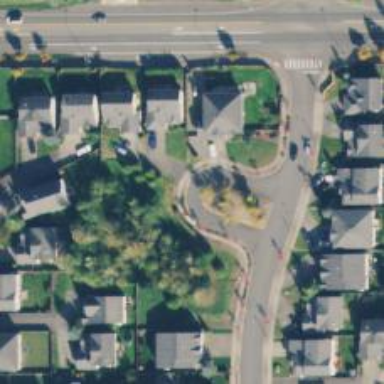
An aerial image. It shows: Residential road with asphalt surface and sidewalk on the left.